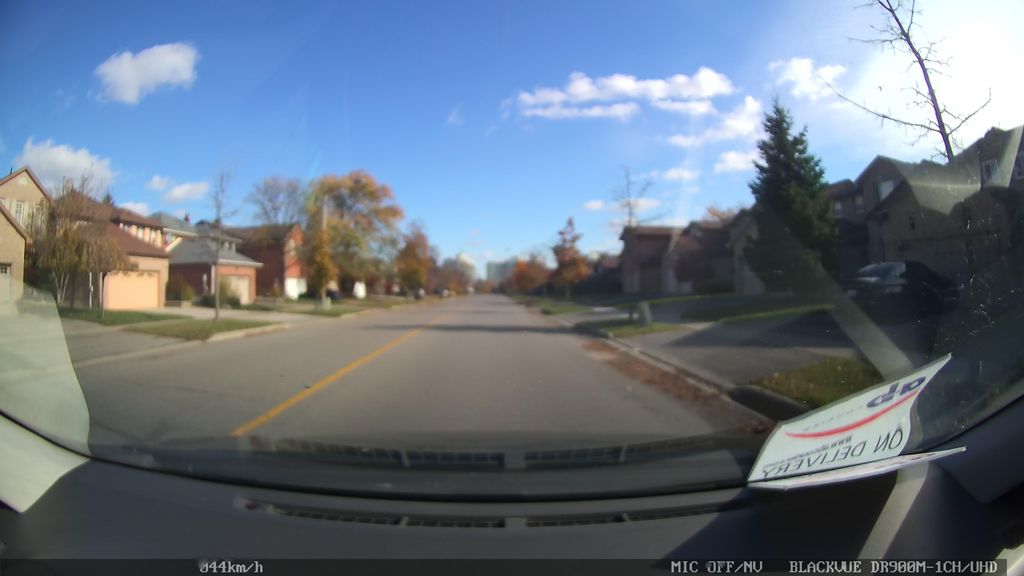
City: toronto